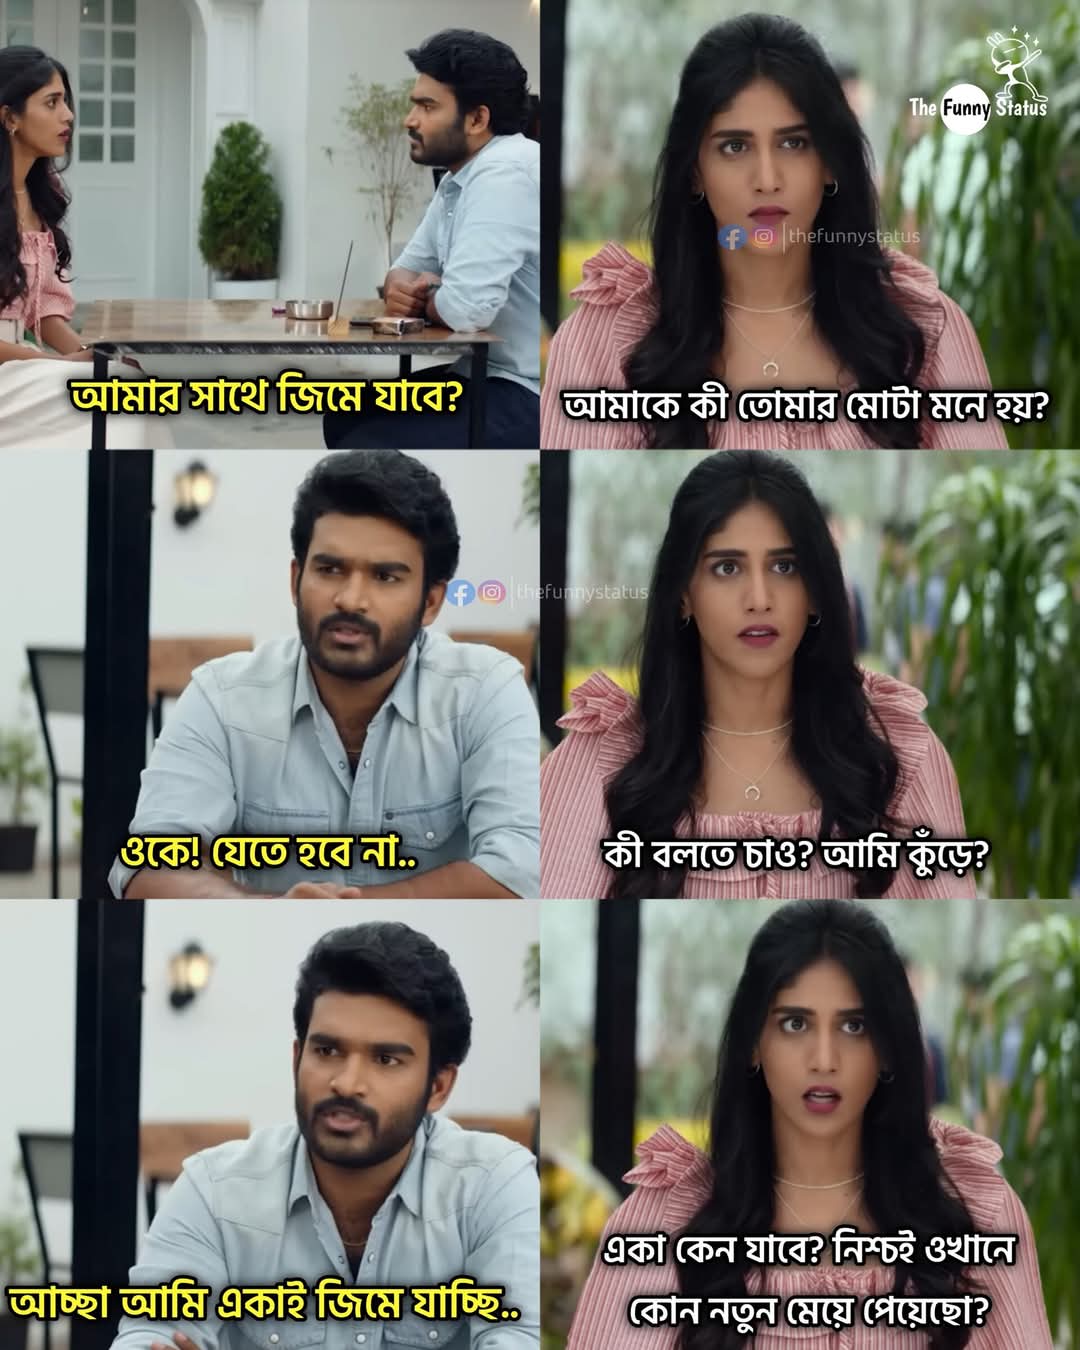
Text: আমার সাথে জিমে যাবে?
আমাকে কী তোমার মোটা মনে হয়?
ওকে! যেতে হবে না..
কী বলতে চাও? আমি কুঁড়ে?
আচ্ছা আমি একাই জিমে যাচ্ছি..
একা কেন যাবে? নিশ্চই ওখানে কোন নতুন মেয়ে পেয়েছো?
Label: Hate
Hate category: Personal Offence
Targeted group: Community